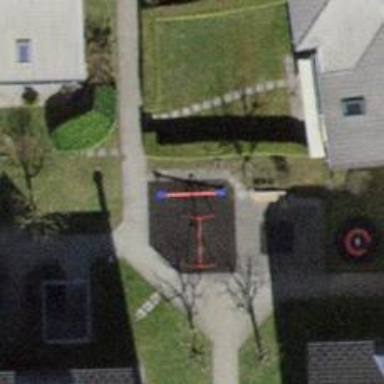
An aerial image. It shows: Playground featuring seesaw.